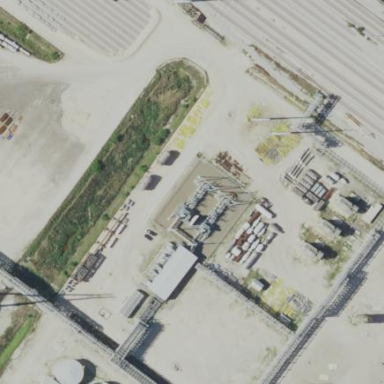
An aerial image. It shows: Industrial substation surrounded by fence.